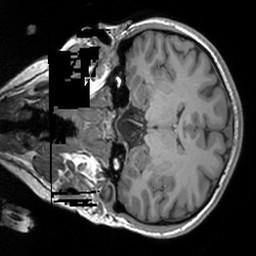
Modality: T1w
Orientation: coronal
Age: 22
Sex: female
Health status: healthy
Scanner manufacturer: siemens
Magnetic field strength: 3 T
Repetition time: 1.9 s
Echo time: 0.00252 s